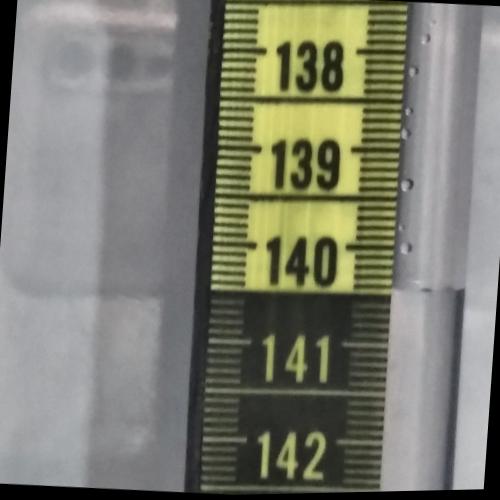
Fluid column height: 140.4 cm